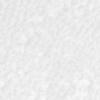
Label: no_change